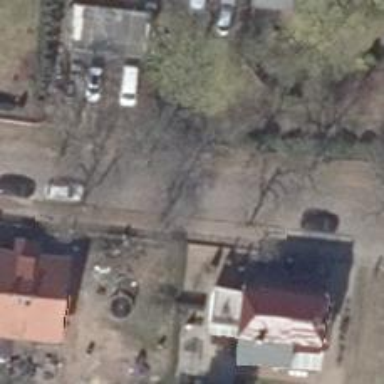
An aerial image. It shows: Residential road.